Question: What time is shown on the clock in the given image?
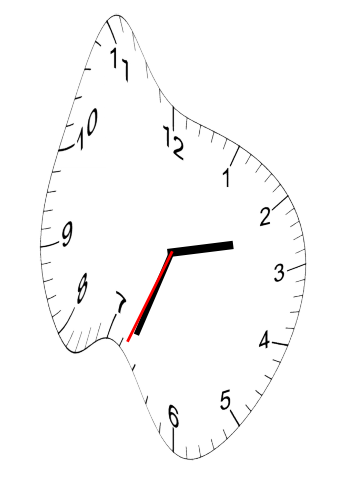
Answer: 02:33:34